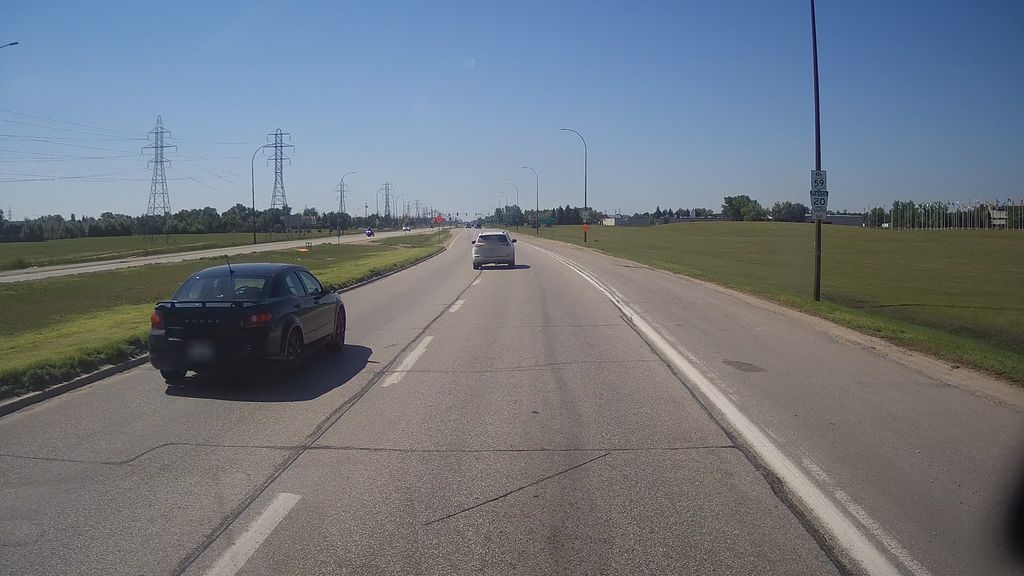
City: winnipeg